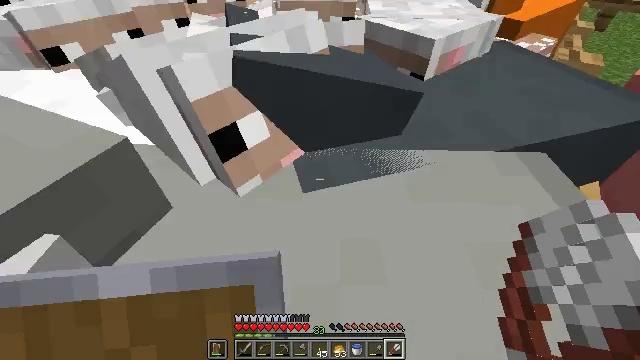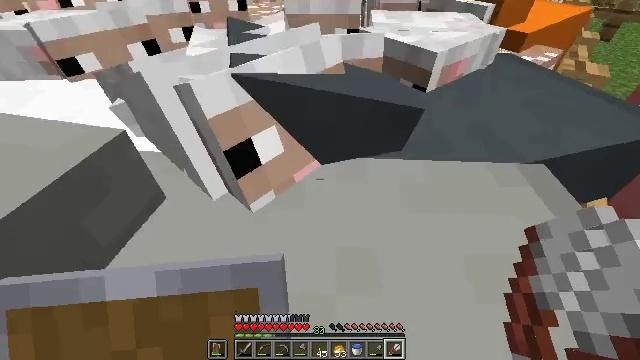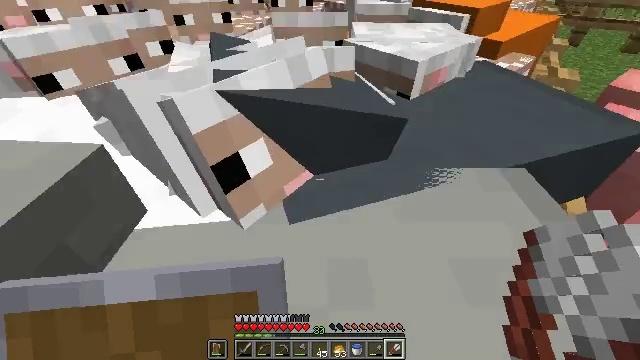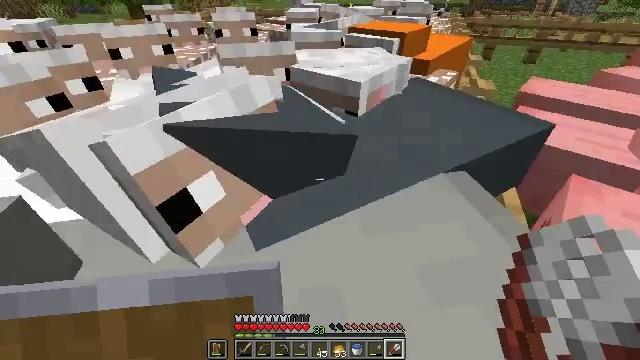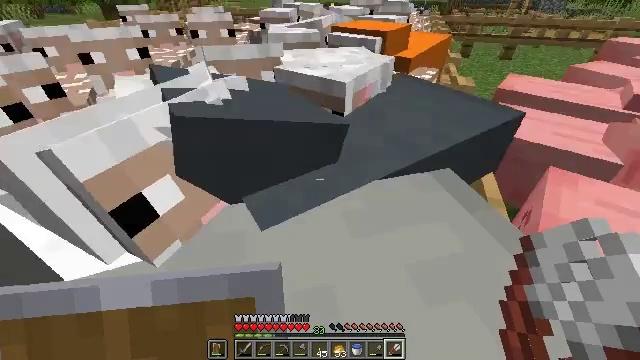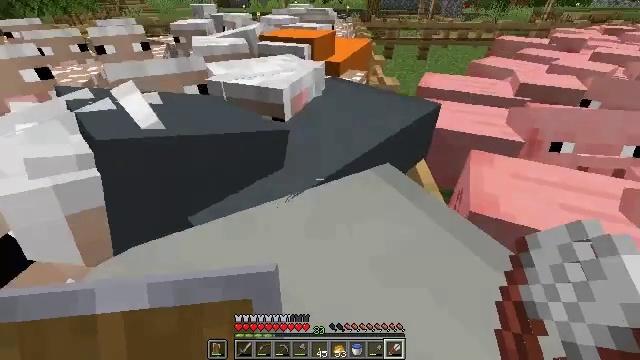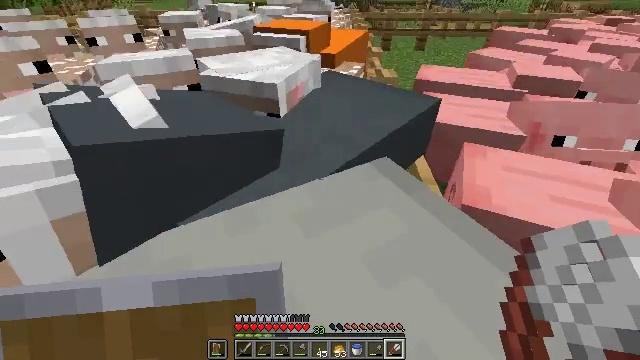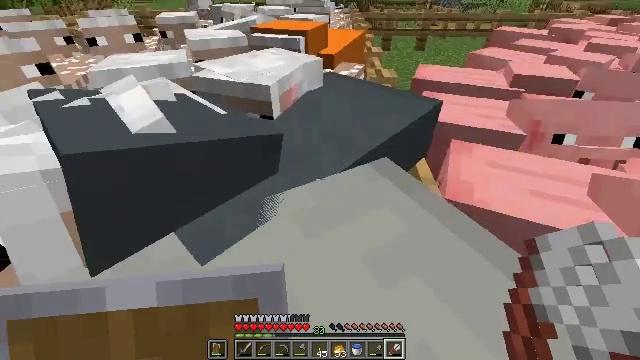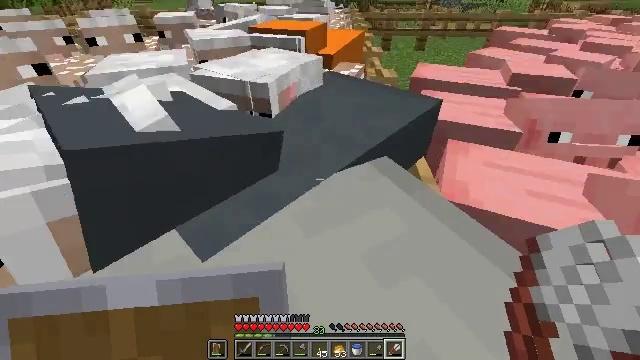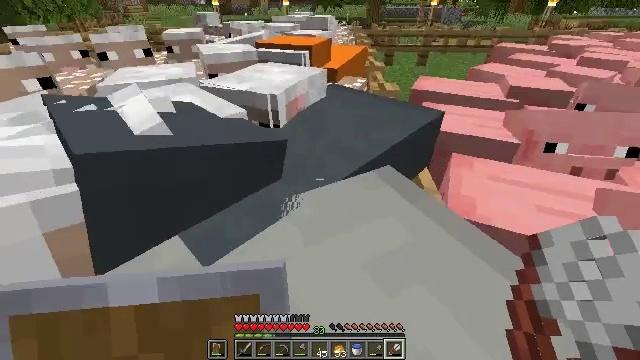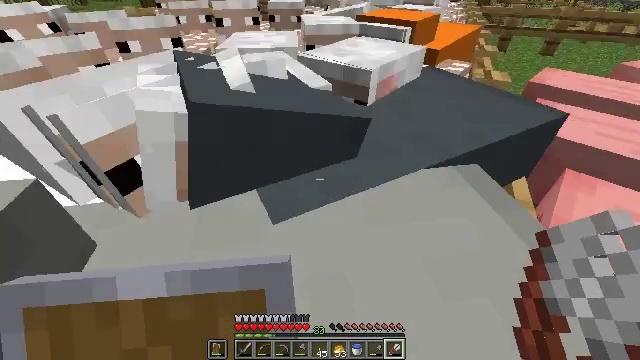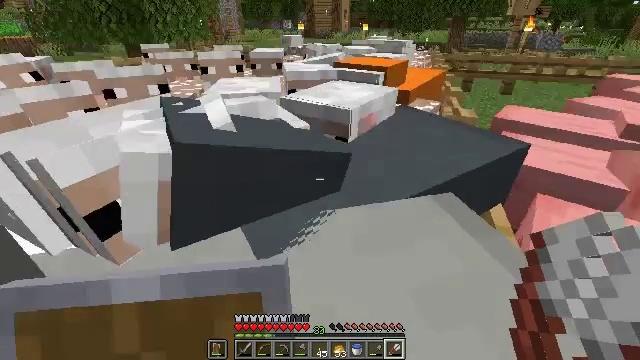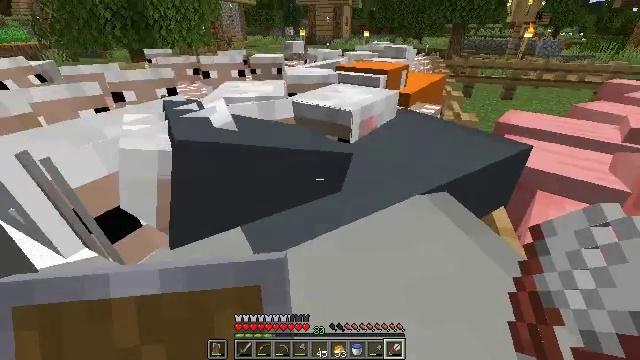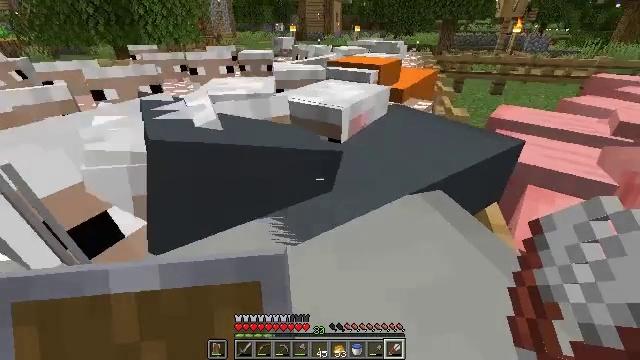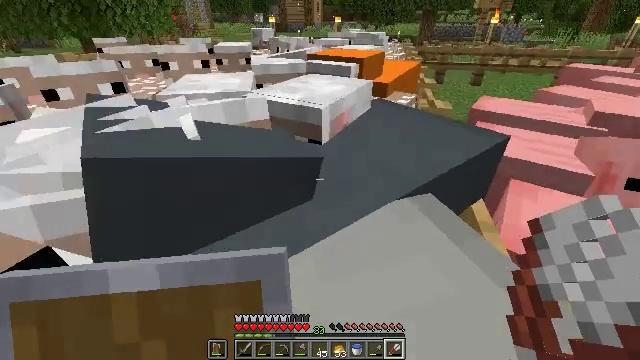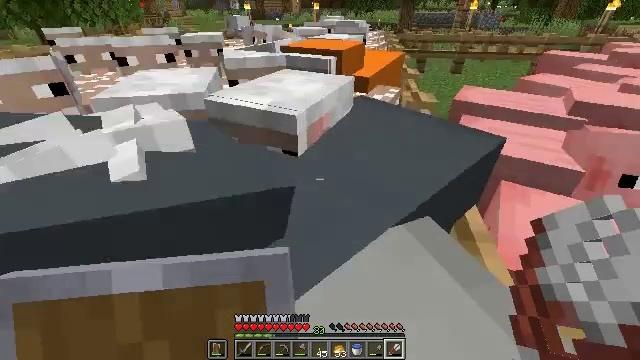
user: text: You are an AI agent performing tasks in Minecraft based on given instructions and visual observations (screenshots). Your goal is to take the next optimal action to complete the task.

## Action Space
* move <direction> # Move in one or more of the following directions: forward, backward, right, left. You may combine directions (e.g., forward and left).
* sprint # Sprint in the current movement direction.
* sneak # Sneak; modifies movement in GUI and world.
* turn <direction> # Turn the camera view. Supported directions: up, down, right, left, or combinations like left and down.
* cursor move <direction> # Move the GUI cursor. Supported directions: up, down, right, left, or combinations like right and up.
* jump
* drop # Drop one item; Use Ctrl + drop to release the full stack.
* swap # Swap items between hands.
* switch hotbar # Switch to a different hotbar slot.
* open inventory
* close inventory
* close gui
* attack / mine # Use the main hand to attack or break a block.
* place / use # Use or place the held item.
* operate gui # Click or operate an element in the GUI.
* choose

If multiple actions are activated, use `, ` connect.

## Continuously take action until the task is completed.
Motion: motion action
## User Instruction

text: Break the oak trapdoor to collect it.
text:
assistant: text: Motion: move back, turn left and up, use / place
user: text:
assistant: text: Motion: move back, turn right and up, use / place
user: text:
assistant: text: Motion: move back, turn right and up, use / place
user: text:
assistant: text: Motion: move back, turn right, use / place
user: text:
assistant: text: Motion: move back, turn right and up
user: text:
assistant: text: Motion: move back, turn down, use / place
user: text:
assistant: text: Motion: no_op
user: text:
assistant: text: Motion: use / place
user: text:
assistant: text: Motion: turn up, use / place
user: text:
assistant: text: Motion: turn left and down, use / place
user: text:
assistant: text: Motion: turn right and up, use / place
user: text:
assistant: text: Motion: move forward, turn up, use / place
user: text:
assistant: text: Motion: move forward, turn right, use / place
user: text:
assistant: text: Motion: move forward and move right, turn right and down, use / place
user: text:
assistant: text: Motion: move forward and move right, turn right and down, use / place
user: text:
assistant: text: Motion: move forward and move right, use / place
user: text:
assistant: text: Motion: move forward, turn right
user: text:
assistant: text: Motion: move forward, use / place
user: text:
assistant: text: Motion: move forward, turn right, use / place
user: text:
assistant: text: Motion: move forward and move right, turn right, use / place
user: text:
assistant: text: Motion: move forward and move right, turn right, use / place
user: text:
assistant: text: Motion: move forward, use / place
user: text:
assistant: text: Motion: move forward, use / place
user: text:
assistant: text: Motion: move forward, use / place
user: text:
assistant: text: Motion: move forward, use / place
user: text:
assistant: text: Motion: move forward, turn left and down, use / place
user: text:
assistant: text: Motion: turn left and down, use / place
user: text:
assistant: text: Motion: turn left and down, use / place
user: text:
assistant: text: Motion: turn left and down, use / place
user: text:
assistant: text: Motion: turn left and down, use / place